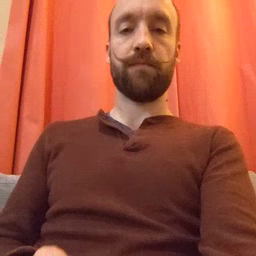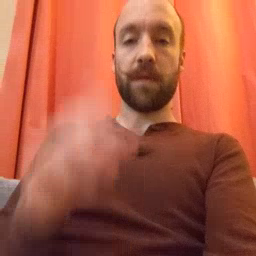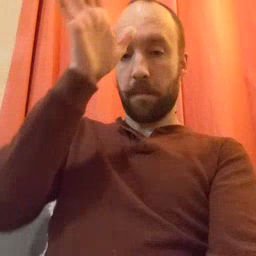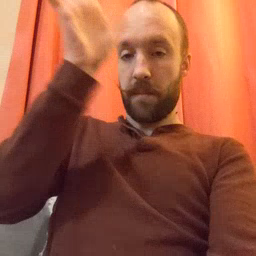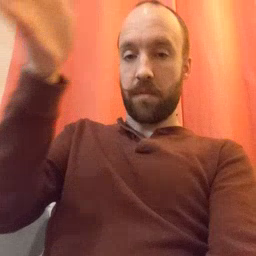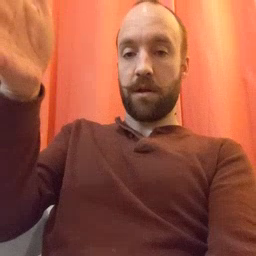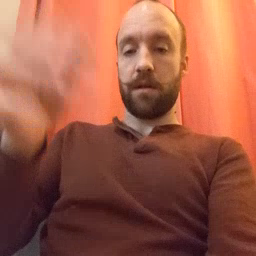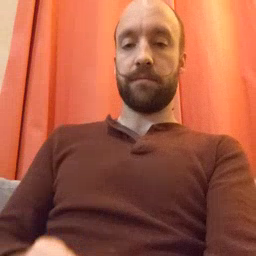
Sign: grandpa